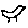
Label: bird